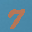
Label: 7